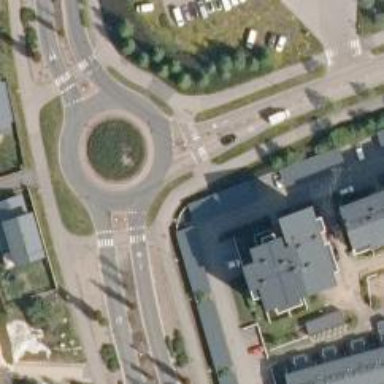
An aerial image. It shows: Tertiary road made of asphalt leading to roundabout junction.